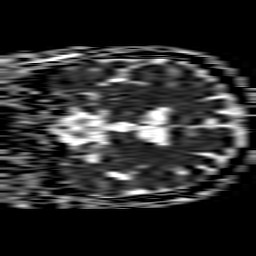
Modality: ADC
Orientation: coronal
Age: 70
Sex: female
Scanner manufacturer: philips
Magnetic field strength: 1.5 T
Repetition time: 3.771 s
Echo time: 0.09565 s